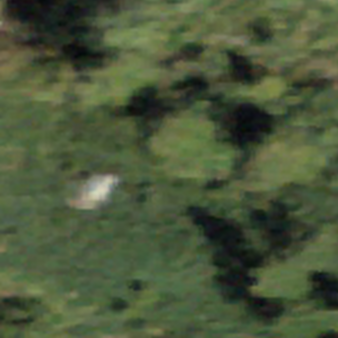
Label: other